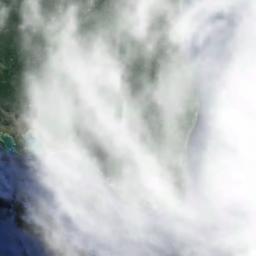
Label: cloud